Question: I've implemented a sample app like the one <URL> on the support forum of AppHarbor, and they have taken a screen shot of the error when they run it.
It seems like it is something wrong with the routing since the StaticFile handler is used, but I'm just guessing. Does anyone have any suggestions?
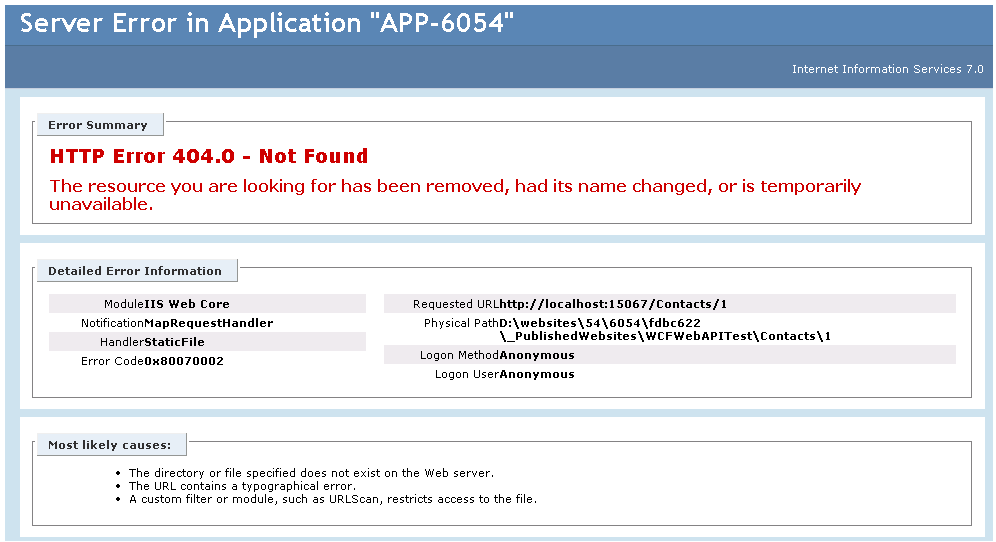
Answer: Try and add
'''
<system.webServer>
<modules runAllManagedModulesForAllRequests="true" />
</system.webServer>
'''
to your web.config